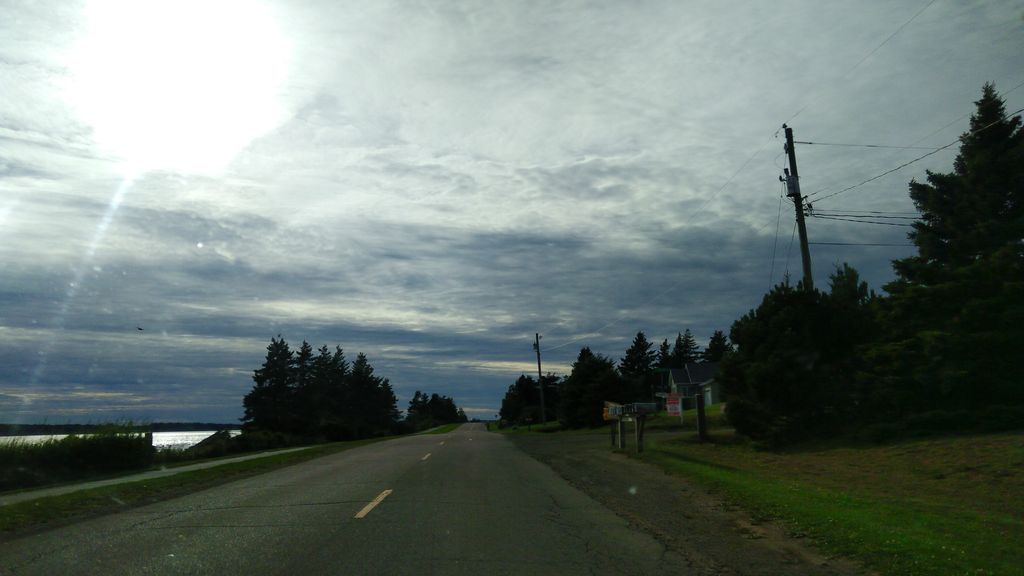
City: charlottetown